Interaction volume radius: 5 \u00c5
Interaction volume height: 15 \u00c5
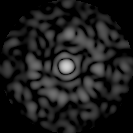
Disorder parameter: 0.8833